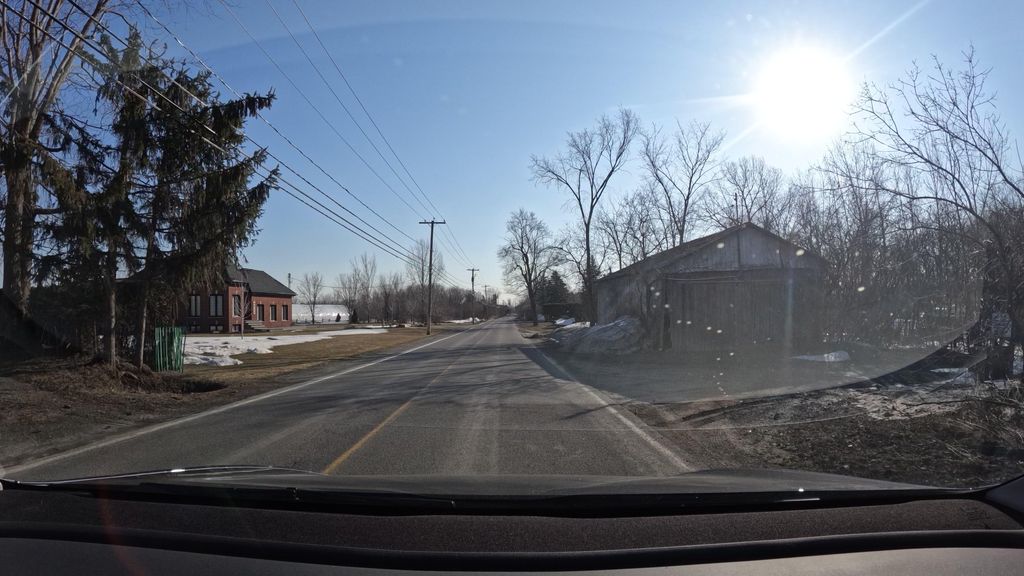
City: montreal